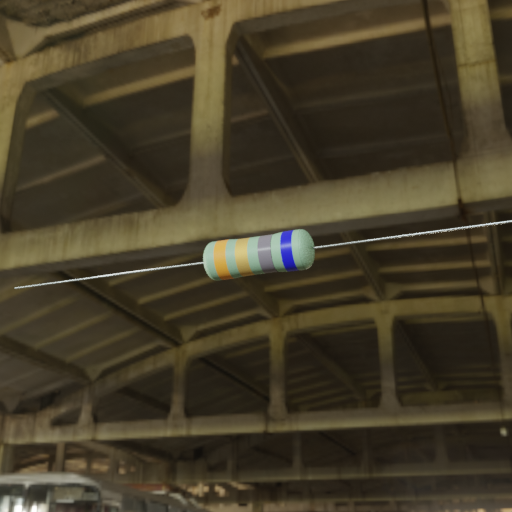
Resistor colour bands (in order): orange, gold, gray, blue